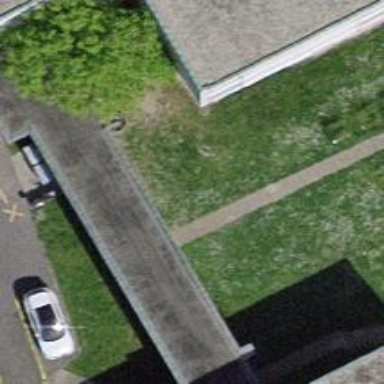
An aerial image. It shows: View of roof of building.